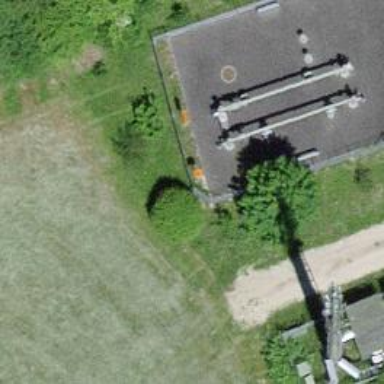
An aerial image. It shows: Pipeline structure is shown.